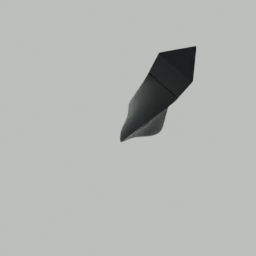
Label: tools